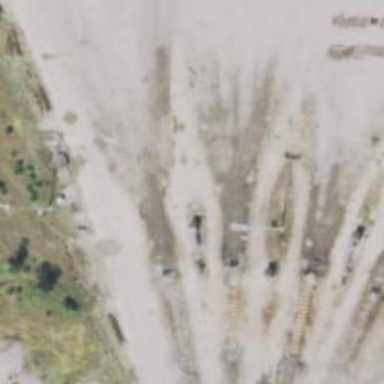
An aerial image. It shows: Abandoned railway yard.